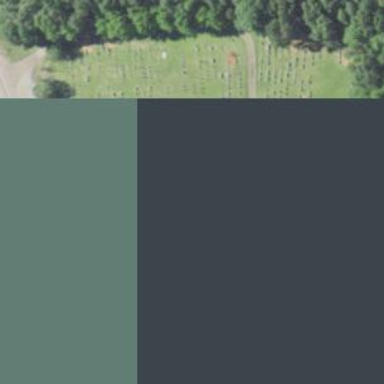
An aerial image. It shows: Cemetery.